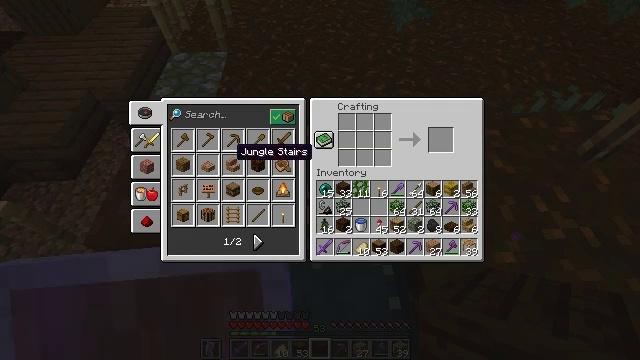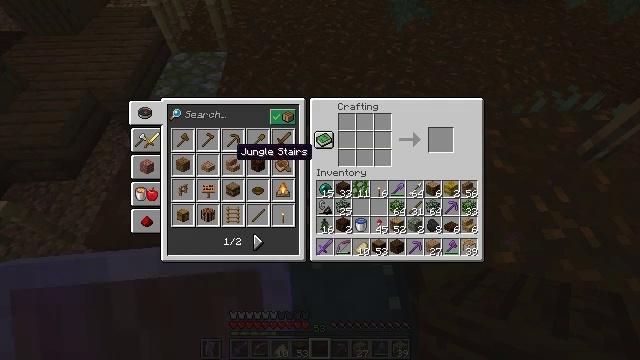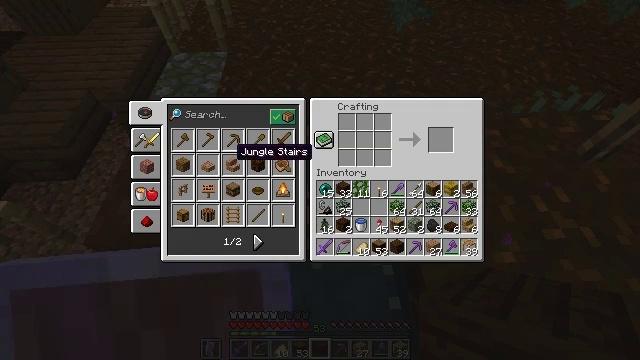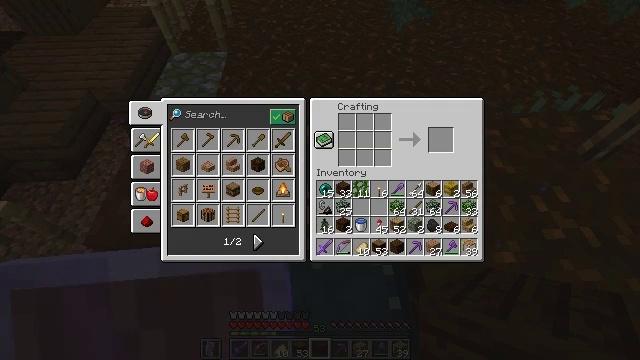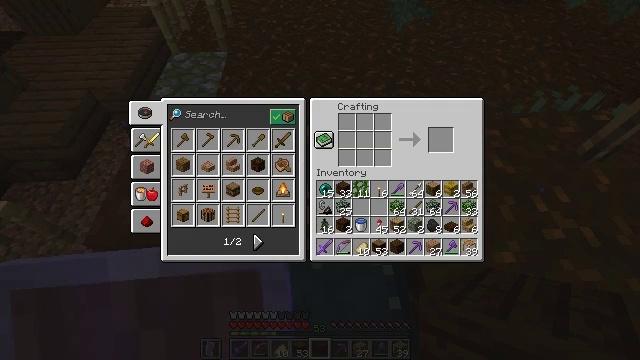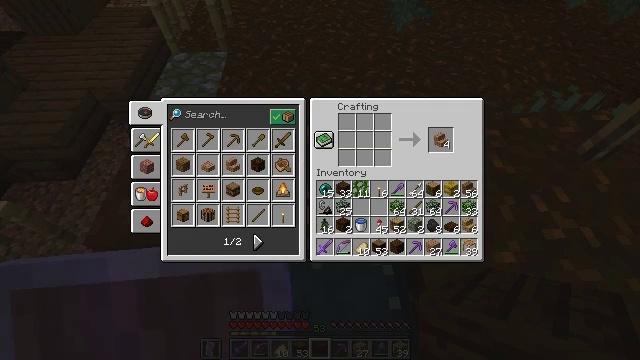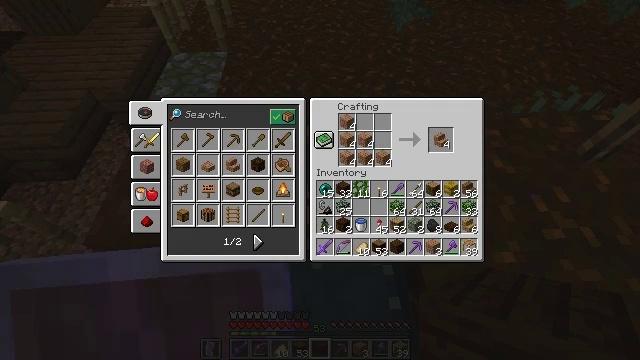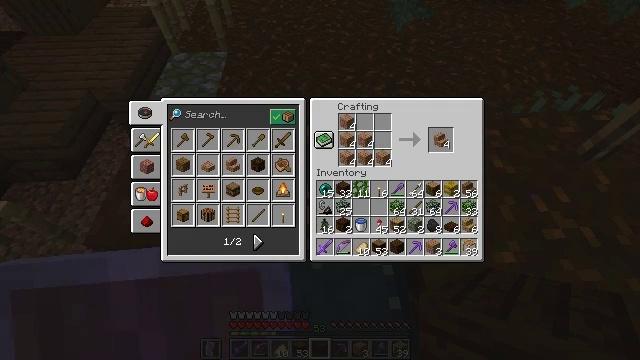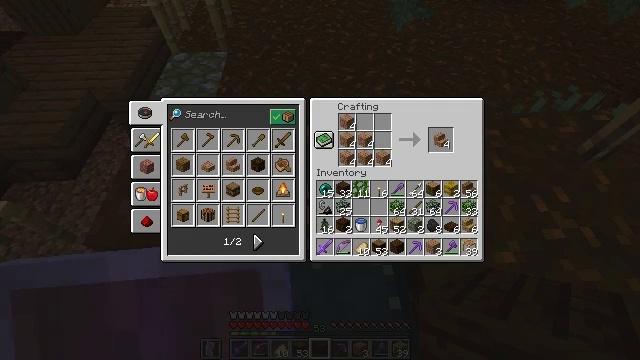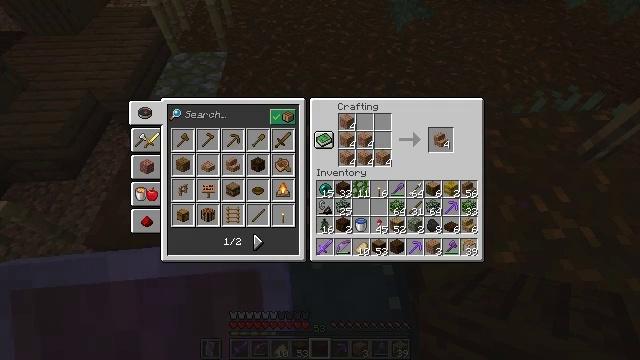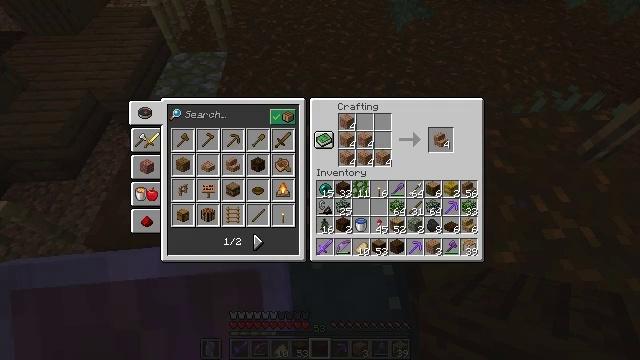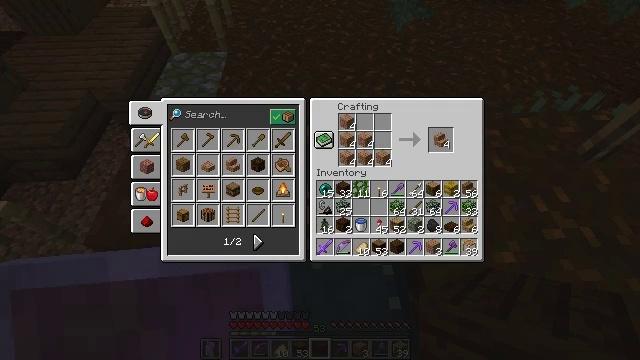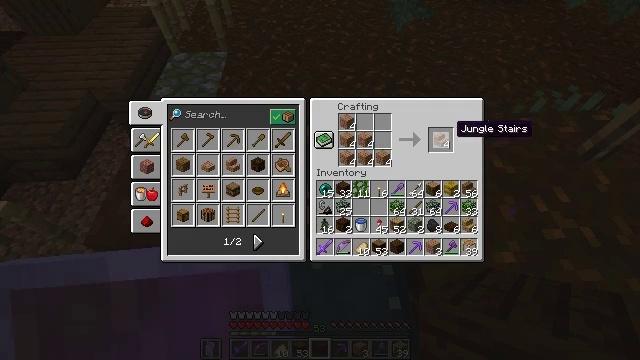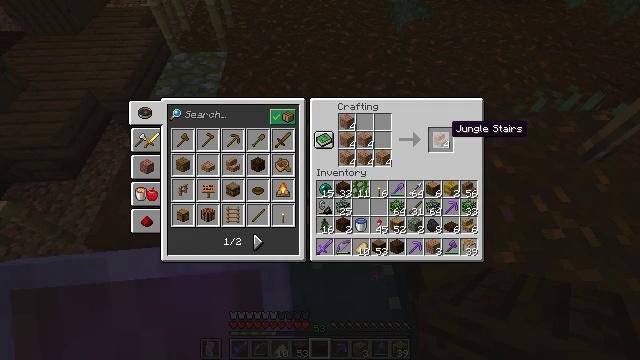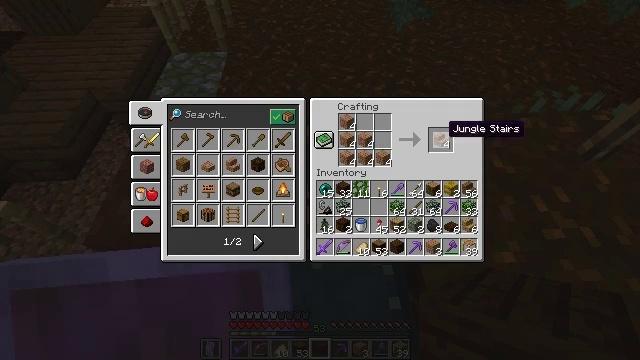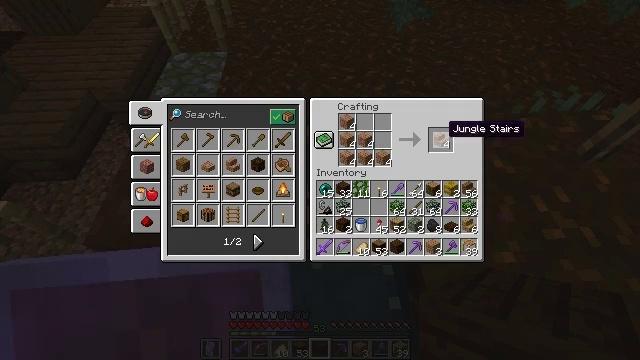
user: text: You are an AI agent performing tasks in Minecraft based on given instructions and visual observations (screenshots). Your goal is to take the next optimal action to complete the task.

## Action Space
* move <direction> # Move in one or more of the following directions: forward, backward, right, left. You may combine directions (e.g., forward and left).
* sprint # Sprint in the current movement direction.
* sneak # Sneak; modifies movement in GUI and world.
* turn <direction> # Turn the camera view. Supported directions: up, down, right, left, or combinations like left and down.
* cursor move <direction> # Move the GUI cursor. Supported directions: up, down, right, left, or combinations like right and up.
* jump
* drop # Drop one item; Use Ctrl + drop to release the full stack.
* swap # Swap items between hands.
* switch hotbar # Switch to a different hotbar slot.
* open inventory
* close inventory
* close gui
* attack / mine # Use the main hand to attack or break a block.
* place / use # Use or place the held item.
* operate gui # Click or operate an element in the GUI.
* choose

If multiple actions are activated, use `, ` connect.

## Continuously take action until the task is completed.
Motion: motion action
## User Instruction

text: Interact with the crafting table to obtain jungle stairs.
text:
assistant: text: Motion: sneak, attack / mine
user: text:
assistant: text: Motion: sneak, attack / mine
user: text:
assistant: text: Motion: sneak, turn right
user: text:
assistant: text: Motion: sneak, turn right
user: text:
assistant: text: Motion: sneak, turn right
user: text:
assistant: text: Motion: sneak, turn right
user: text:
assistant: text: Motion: sneak, turn right
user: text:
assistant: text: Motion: sneak, turn right
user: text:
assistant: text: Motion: sneak
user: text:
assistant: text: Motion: sneak
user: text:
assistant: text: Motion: sneak
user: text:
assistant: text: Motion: sneak, turn left
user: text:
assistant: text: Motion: sneak
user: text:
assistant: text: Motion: sneak
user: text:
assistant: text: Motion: sneak
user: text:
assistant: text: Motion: sneak
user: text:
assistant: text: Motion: sneak, attack / mine
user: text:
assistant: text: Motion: sneak, attack / mine
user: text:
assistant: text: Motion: sneak, attack / mine
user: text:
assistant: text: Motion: sneak
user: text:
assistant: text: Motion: sneak
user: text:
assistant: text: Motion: sneak